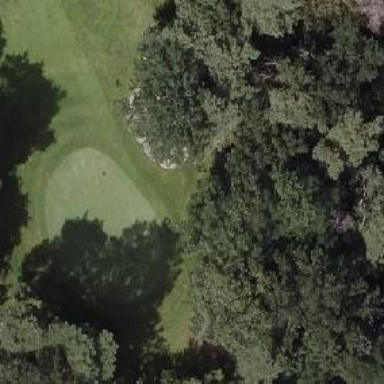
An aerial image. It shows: Golf green.